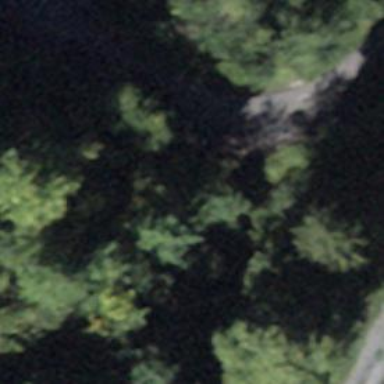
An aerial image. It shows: Unclassified road with bridge.